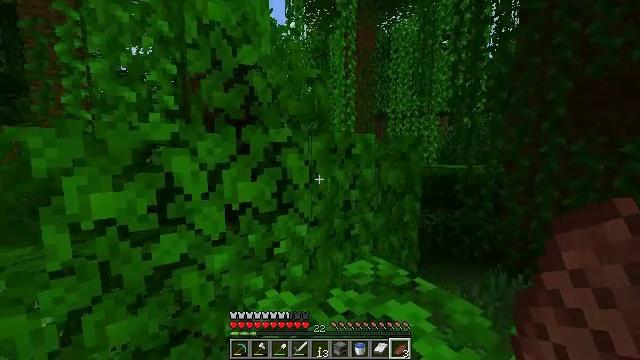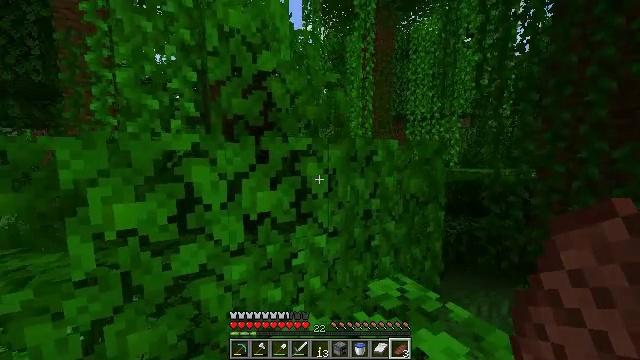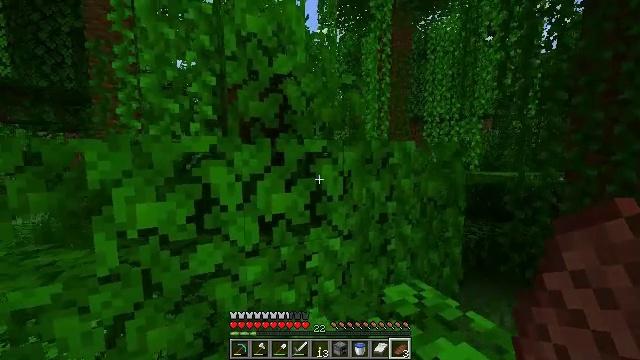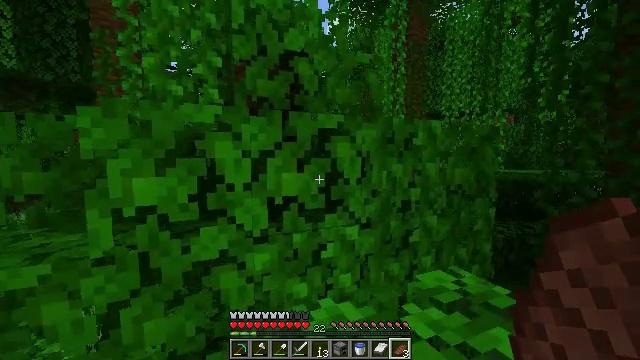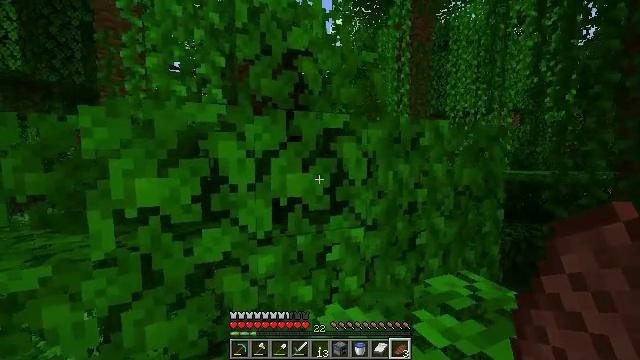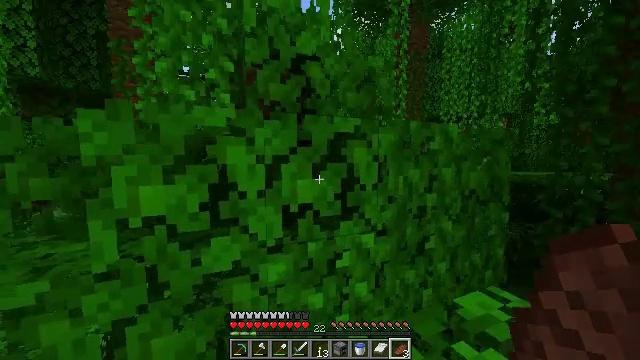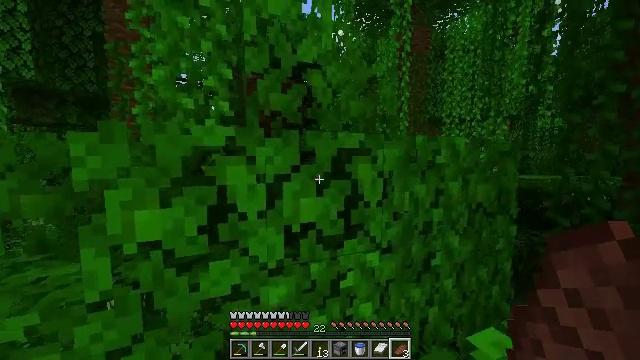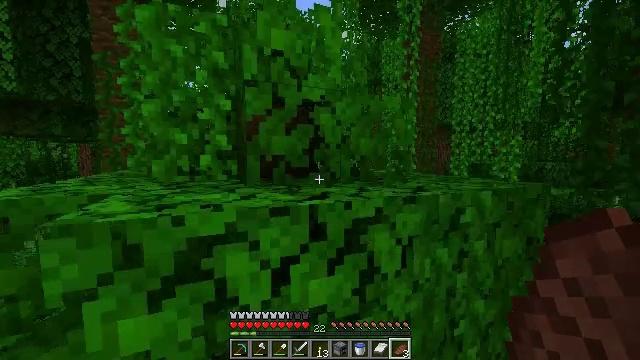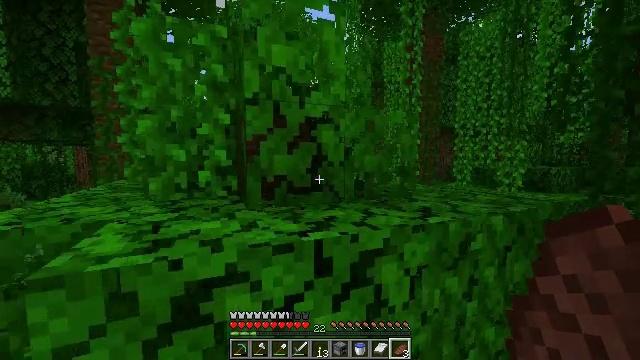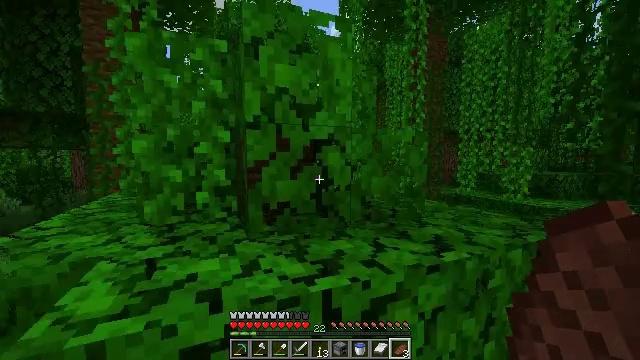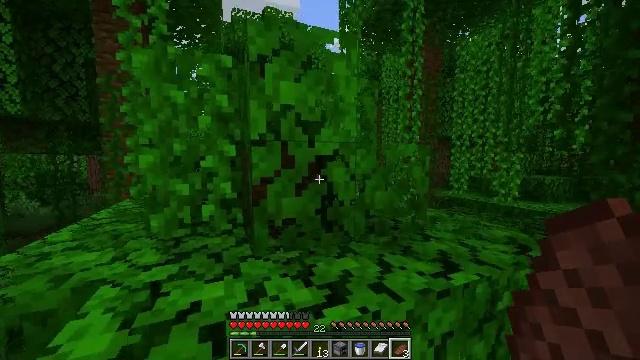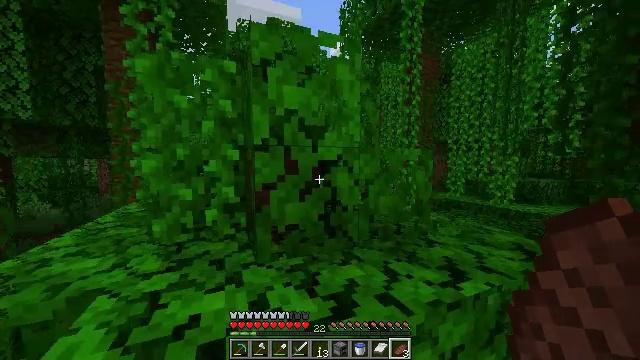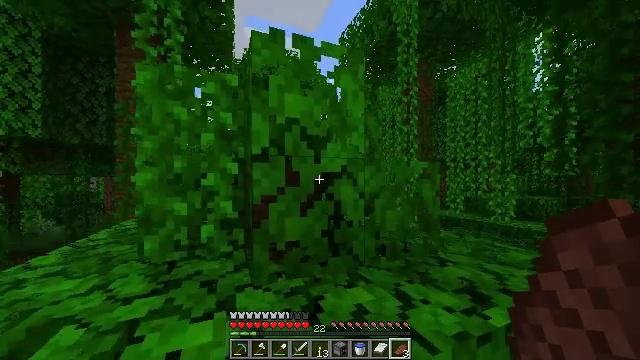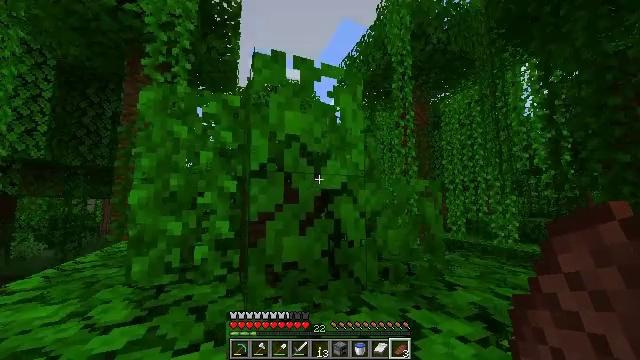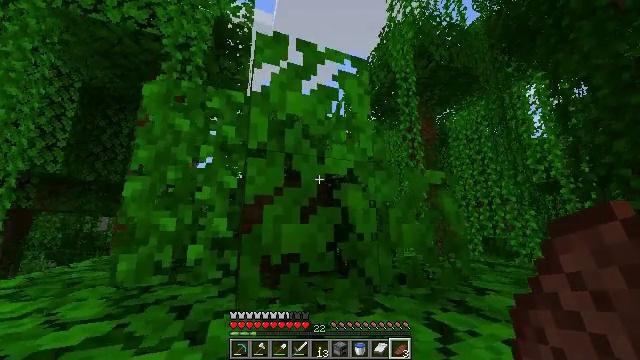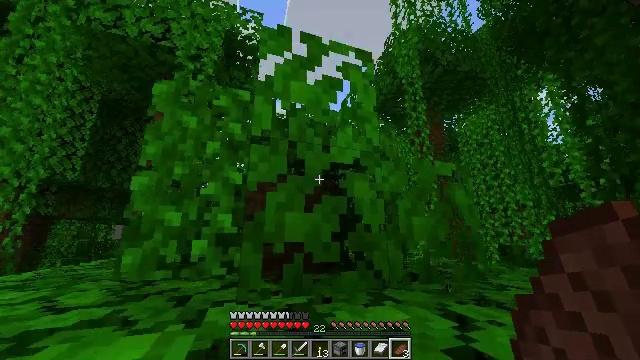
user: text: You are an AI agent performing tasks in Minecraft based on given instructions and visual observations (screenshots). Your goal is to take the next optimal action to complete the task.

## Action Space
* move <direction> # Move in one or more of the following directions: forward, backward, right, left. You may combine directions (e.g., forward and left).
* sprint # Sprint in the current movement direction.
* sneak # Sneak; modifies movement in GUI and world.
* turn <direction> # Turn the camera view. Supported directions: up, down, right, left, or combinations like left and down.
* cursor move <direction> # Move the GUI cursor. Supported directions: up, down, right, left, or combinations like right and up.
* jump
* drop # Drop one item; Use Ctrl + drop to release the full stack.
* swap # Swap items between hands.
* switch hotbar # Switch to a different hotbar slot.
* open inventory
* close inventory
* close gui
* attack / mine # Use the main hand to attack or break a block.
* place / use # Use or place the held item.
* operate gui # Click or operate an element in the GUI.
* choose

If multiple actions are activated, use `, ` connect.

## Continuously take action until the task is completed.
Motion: motion action
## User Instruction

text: Break the melon to get slices.
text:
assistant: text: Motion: move forward, sprint, turn left, jump
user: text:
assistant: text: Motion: move forward, sprint, turn left, jump
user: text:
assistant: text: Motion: move forward, sprint, turn left, jump
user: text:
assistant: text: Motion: move forward, sprint, jump
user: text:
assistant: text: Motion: move forward, sprint, jump
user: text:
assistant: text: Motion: move forward, sprint, jump
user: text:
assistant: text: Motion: move forward, sprint, jump
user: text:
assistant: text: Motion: move forward, sprint, jump
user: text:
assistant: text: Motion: move forward, sprint, jump
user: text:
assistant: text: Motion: move forward, sprint, jump
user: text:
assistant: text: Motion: move forward, sprint, jump
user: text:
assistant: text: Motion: move forward and move right, sprint, turn up, jump
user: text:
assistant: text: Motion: move forward and move right, sprint, turn up, jump
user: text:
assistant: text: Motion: move forward and move right, sprint, turn left and up, jump
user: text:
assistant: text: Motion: move forward and move right, sprint, turn left and up, jump
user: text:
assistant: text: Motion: move forward, sprint, jump
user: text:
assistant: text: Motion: move forward, sprint, turn left, jump
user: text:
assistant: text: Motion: move forward, sprint, jump
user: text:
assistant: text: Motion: move forward, sprint, jump
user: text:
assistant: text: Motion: move forward, sprint, jump
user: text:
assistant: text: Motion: move forward, sprint, jump
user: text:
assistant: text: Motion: move forward, sprint, jump
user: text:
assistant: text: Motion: move forward and move right, sprint, jump
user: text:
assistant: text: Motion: move forward and move right, sprint, jump
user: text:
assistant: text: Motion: move forward and move right, sprint, jump
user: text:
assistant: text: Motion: move forward and move right, sprint, jump
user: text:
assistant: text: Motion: move forward and move right, sprint, jump
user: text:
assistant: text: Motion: move forward and move right, sprint, jump
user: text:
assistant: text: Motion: move forward and move right, sprint, jump
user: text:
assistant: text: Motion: move forward and move right, sprint, turn left and down, jump